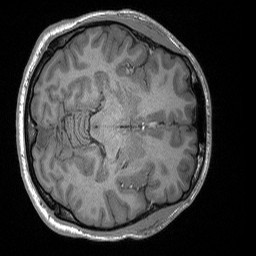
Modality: T1w
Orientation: axial
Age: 25
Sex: male
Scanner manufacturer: siemens
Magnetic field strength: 3 T
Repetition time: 1.56 s
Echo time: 0.00207 s